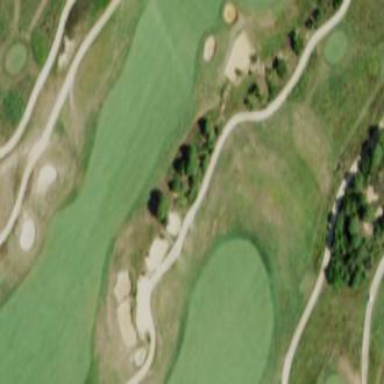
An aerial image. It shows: Grassy area designated as golf fairway.